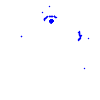
Particle: pion